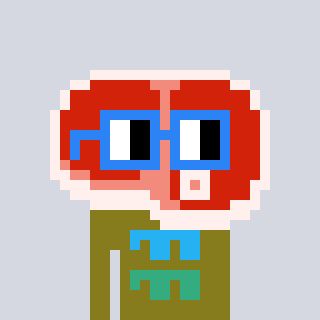
a pixel art character with square blue glasses, a steak-shaped head and a gunk-colored body on a cool background